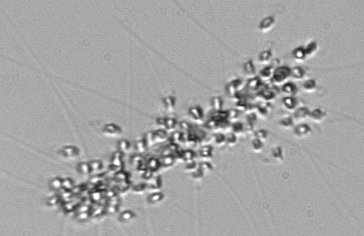
Label: Chaetoceros_didymus_TAG_external_flagellate